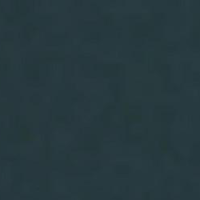
EUNIS habitat code: 14
Species observed at this site:
Corvus corone
Podiceps cristatus
Actitis hypoleucos
Riparia riparia
Fulica atra
Anas platyrhynchos
Sturnus vulgaris
Aythya ferina
Aythya fuligula
Passer domesticus
Buteo buteo
Columba palumbus
Chroicocephalus ridibundus
Turdus merula
Phalacrocorax carbo
Larus michahellis
Cygnus olor
Erithacus rubecula
Hirundo rustica
Mergus merganser
Milvus milvus
Pica pica
Sterna hirundo
Milvus migrans
Corvus corax